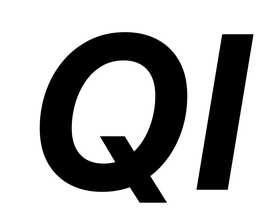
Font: Inter-Italic_Bold_Italic